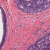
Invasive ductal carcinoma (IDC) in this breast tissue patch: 0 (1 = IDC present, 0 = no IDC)